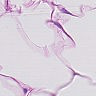
Metastatic tissue present: no